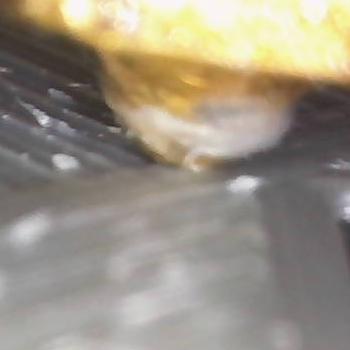
Flow rate: 88%